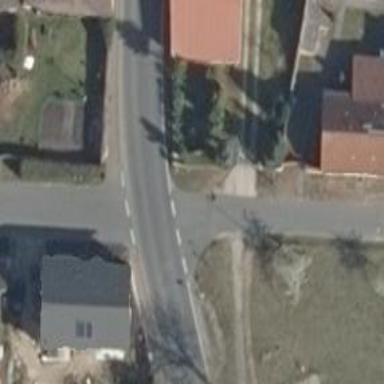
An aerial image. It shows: Secondary road with asphalt surface.